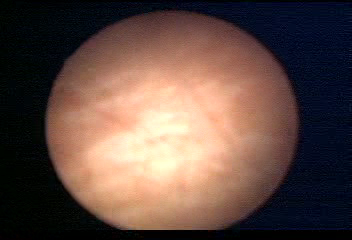
Modality: WLC
Class: Normal mucosa
Bladder cancer association: No